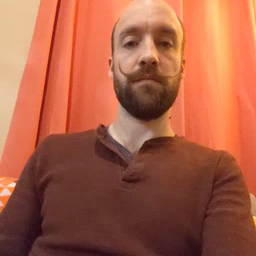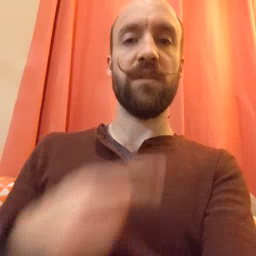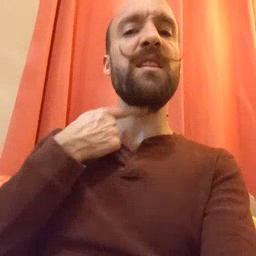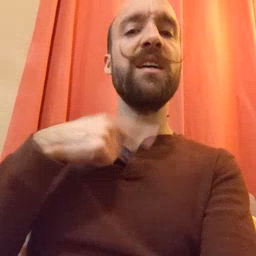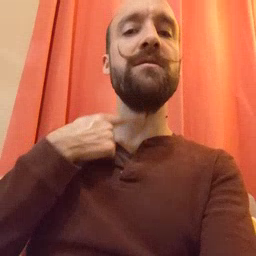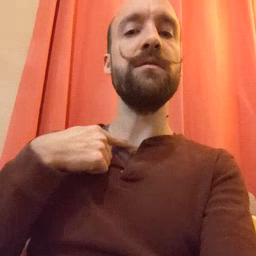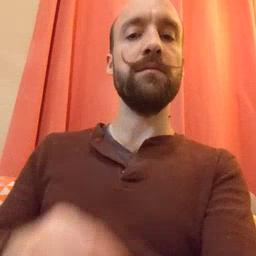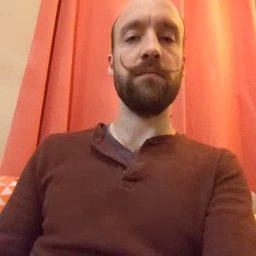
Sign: thirsty